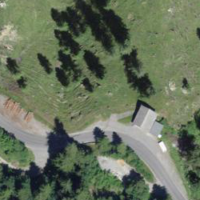
EUNIS habitat code: 43
Species observed at this site:
Melitaea diamina
Aricia artaxerxes
Erebia ligea
Callophrys rubi
Lamium galeobdolon